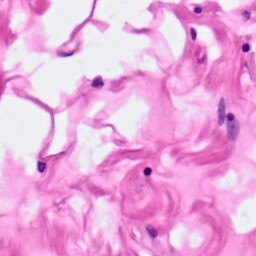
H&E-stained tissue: Pancreatic